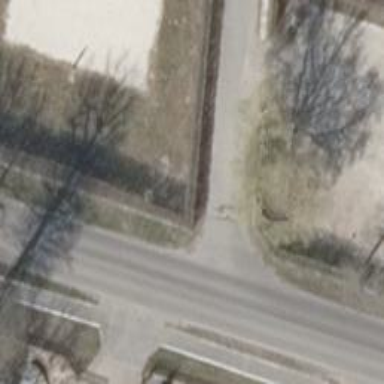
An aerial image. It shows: Service road with paved surface.